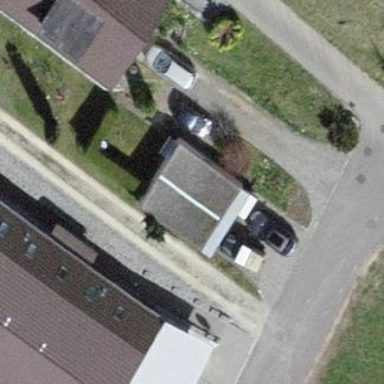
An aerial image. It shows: Garage.